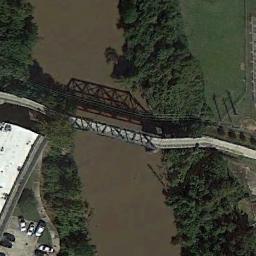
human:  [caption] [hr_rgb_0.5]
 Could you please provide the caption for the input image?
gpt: There is a bridge over the river with some trees and grass beside .

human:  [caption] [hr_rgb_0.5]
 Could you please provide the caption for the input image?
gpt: It was a two-way bridge, And the water in the river was black .

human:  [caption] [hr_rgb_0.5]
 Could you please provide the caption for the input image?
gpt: A bridge built on a yellow river and dense green plants on both sides of the river .

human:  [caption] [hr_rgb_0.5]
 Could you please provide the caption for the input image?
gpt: A bridge connects the land on both sides of the turquoise water  There are arched supports on the bridge and many cars stop on the river bank .

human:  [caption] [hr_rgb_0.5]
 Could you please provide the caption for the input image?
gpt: Many trees are around the bridge .